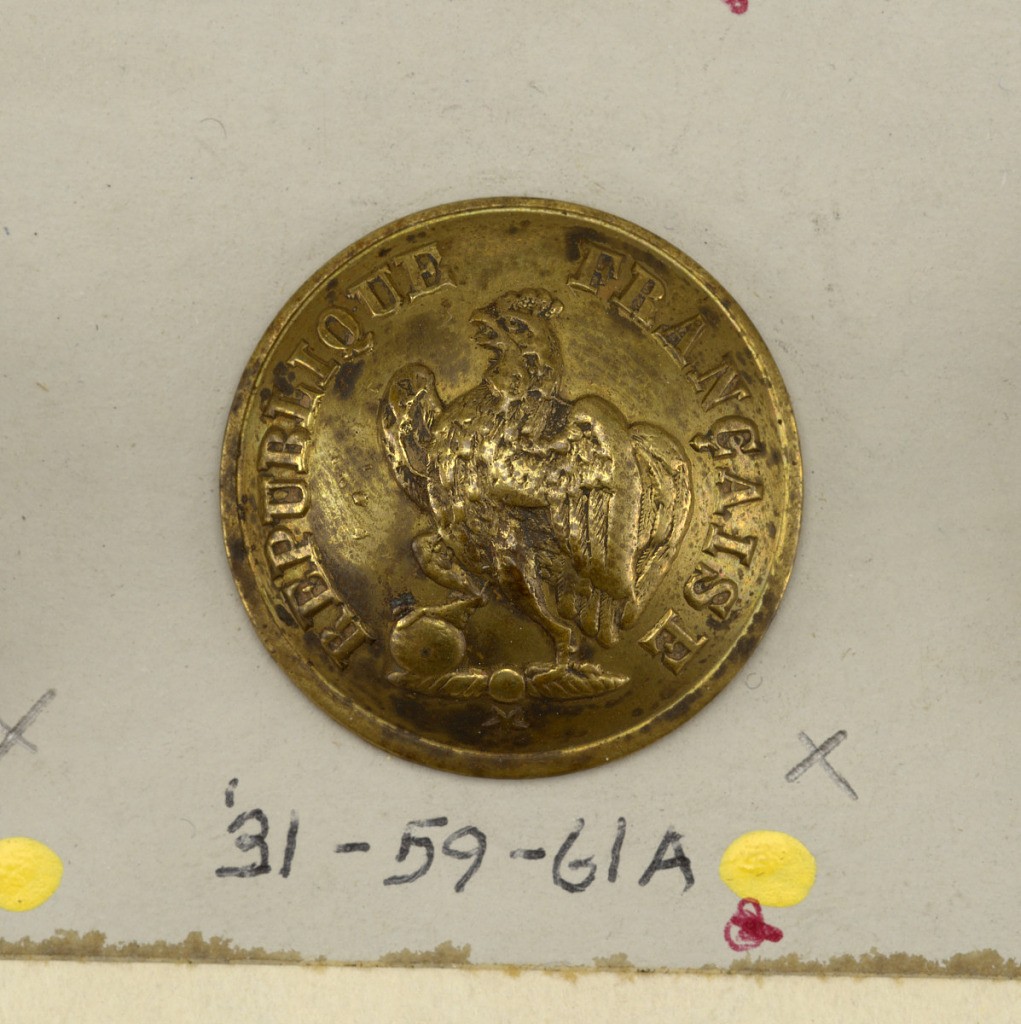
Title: Button
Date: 1870–1900
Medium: Brass
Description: Circular convex buttons ornamented with a cock with right claw resting on ball and the words "Republique Francaise".